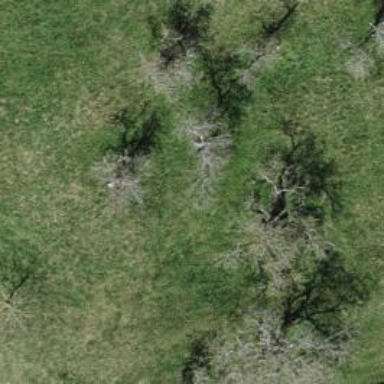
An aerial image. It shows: Single tag "natural: tree."